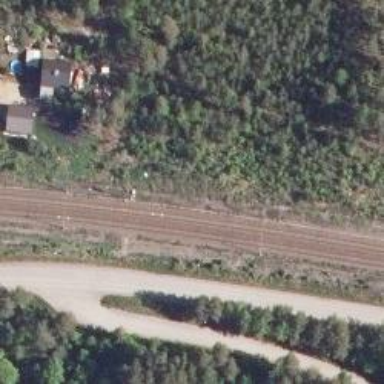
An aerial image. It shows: Railway signal.